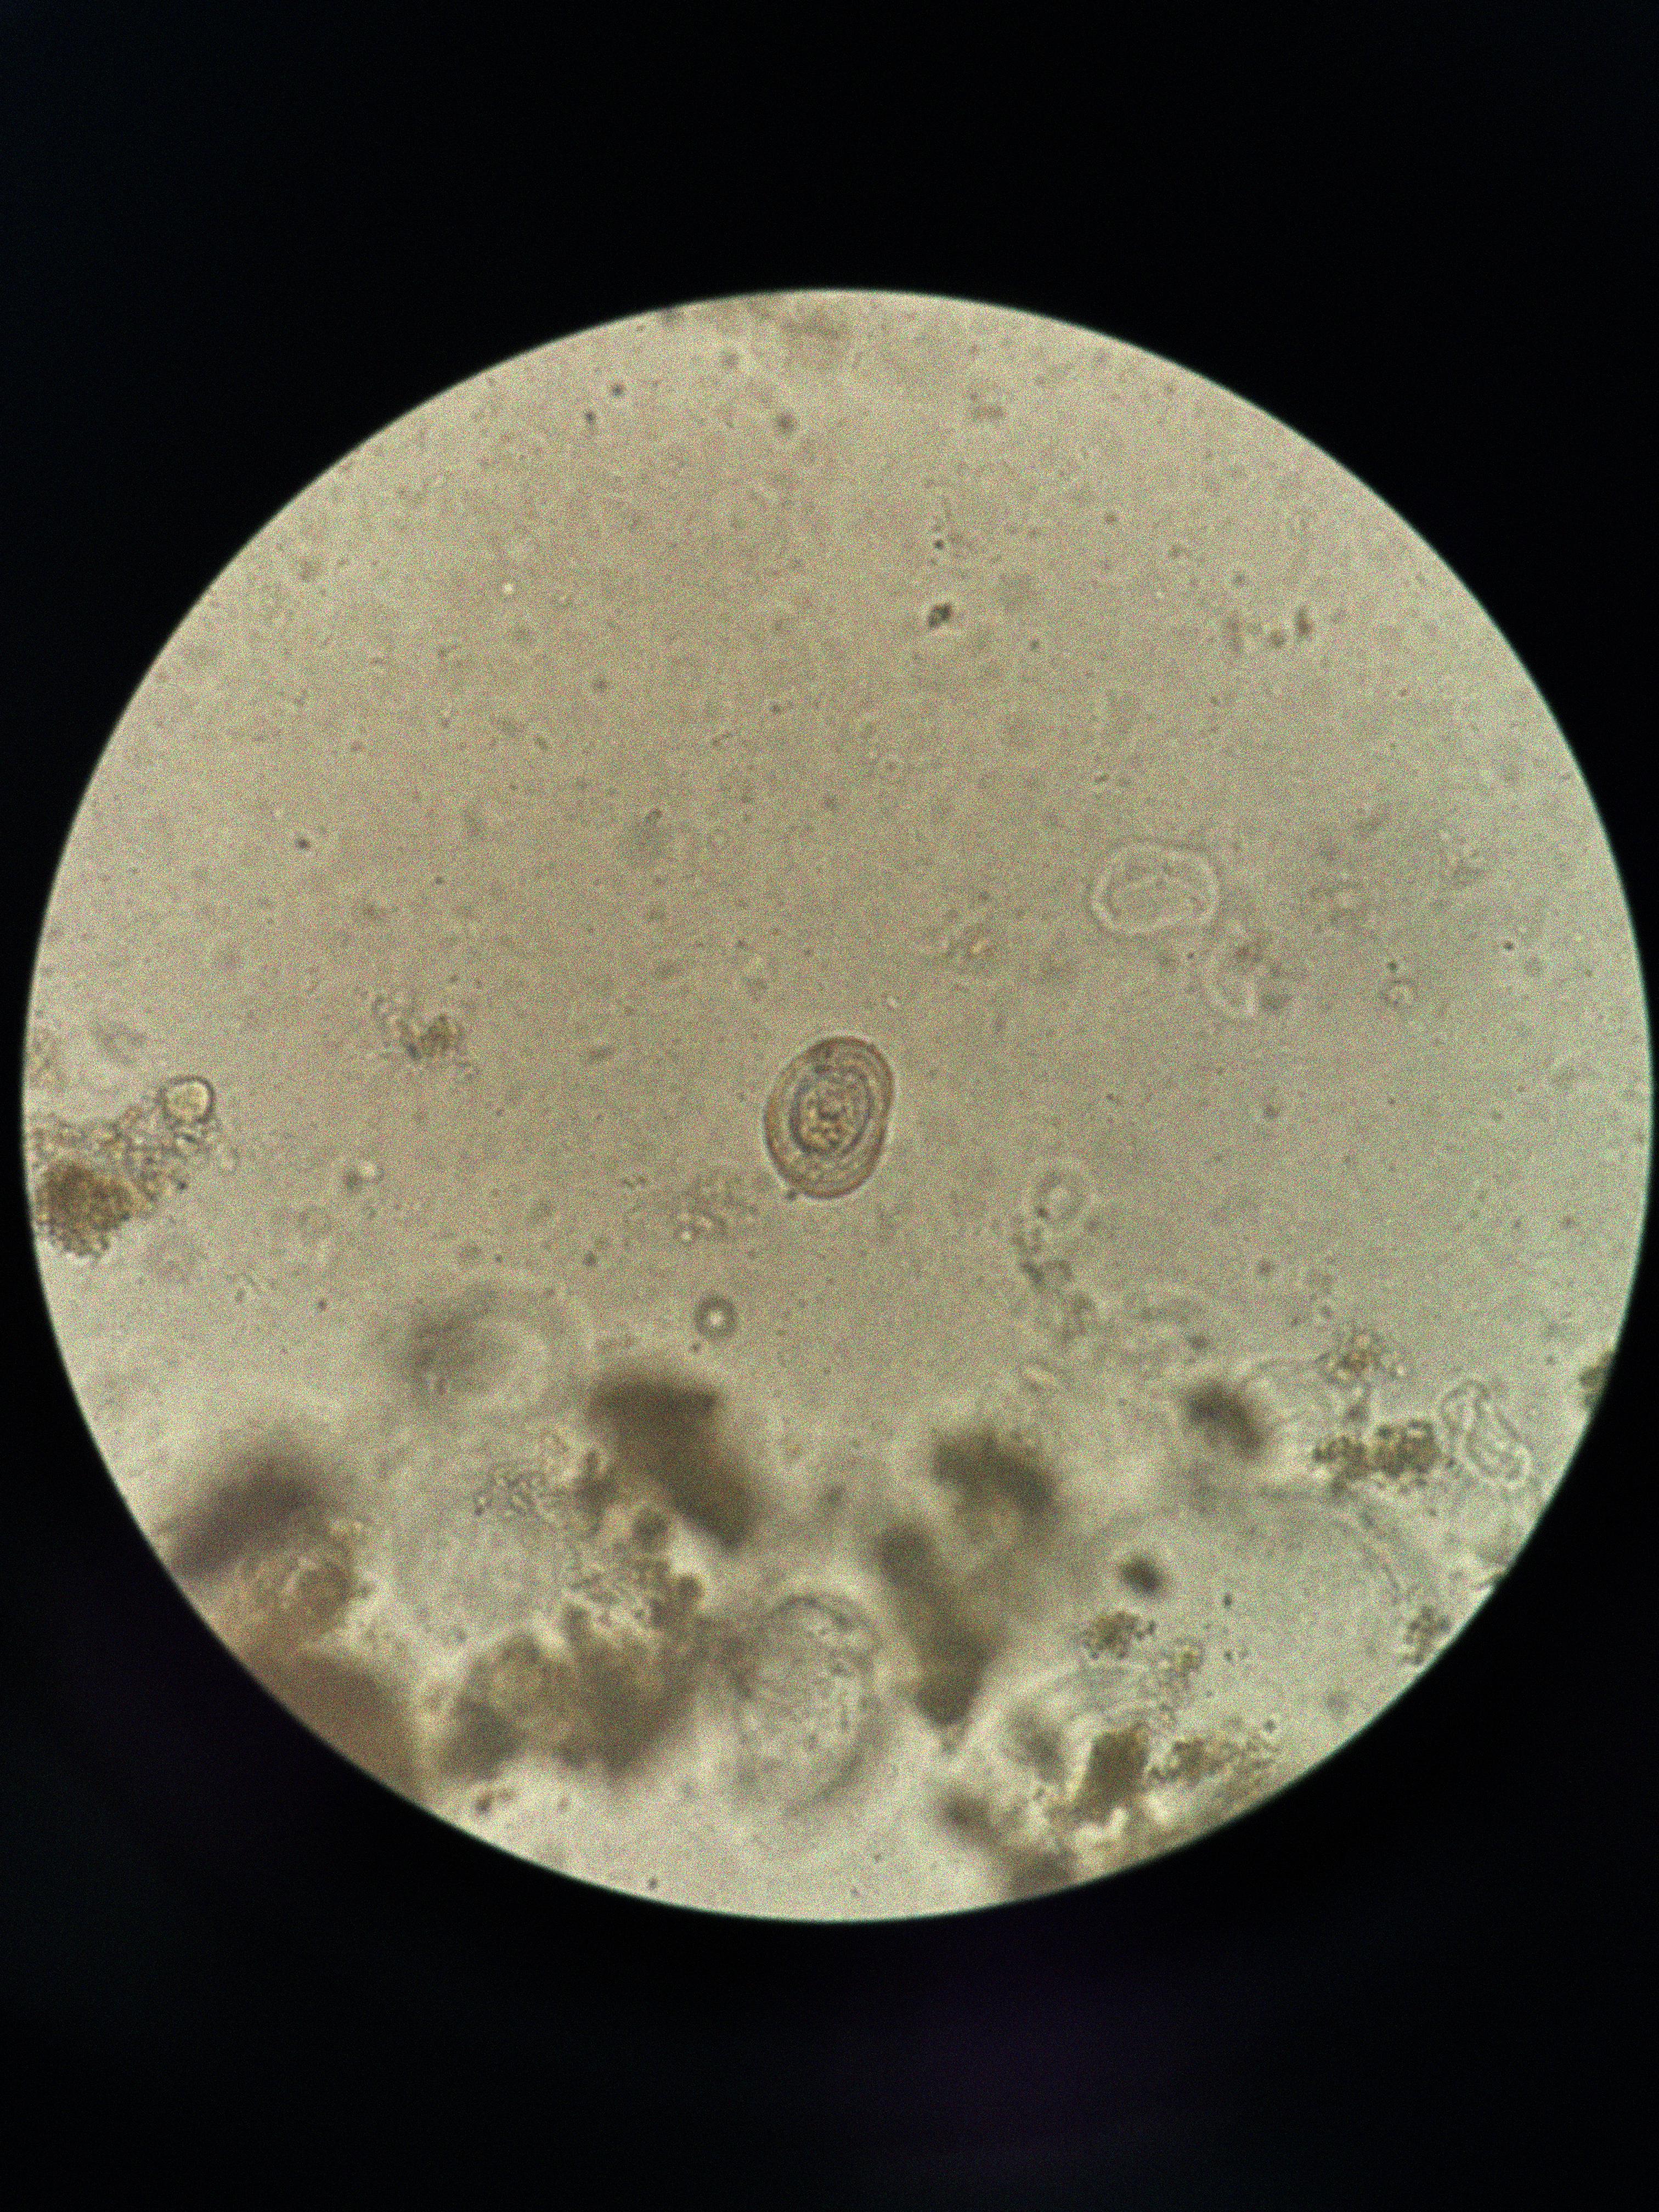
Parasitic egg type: Hymenolepis nana